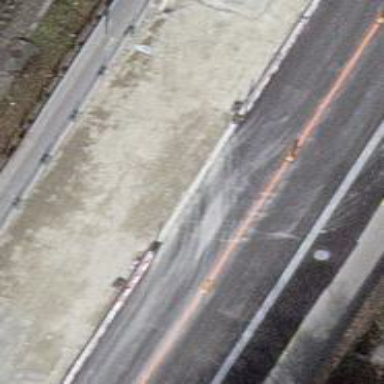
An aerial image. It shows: Guard rail as barrier.